Chest X-ray:
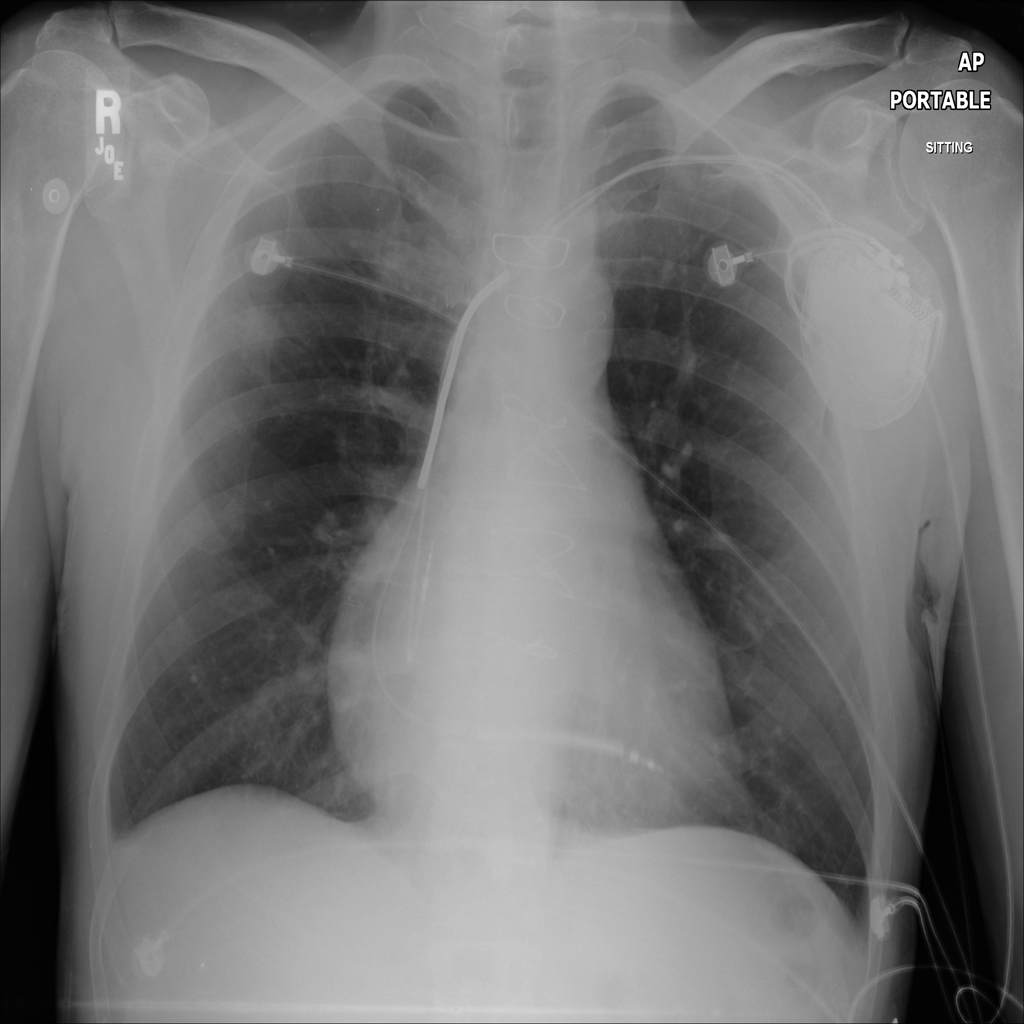
Findings: Nodule, Pleural Thickening
No abnormal finding: no